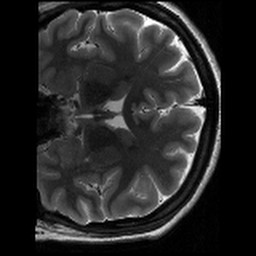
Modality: T2w
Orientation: coronal
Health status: healthy
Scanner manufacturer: siemens
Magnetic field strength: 3 T
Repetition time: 8.02 s
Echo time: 0.08 s